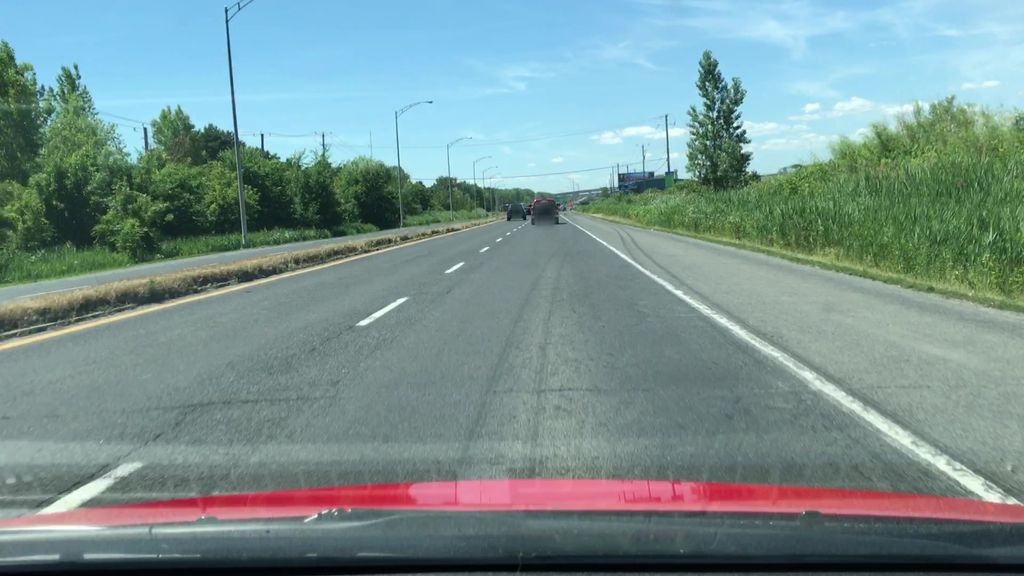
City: montreal